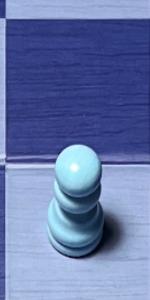
Label: Pawn_White